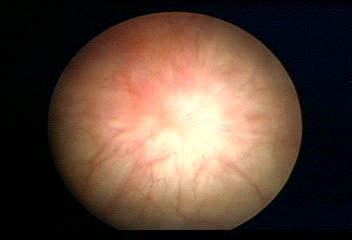
Modality: WLC
Class: Anatomical landmarks
Subclass: ResectionScar
Bladder cancer association: No
Annotated structures: Resection scar